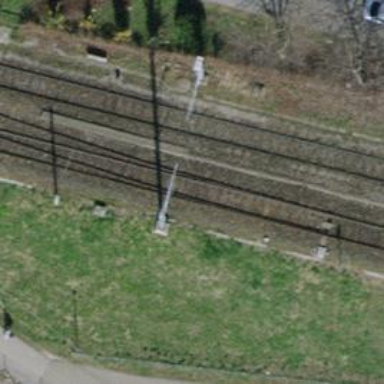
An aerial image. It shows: Railway switch.